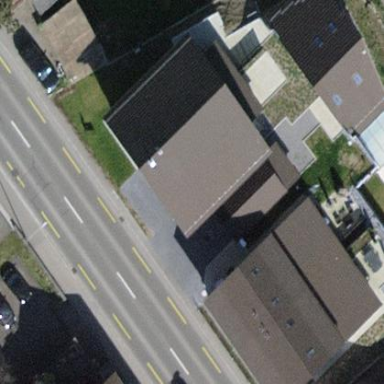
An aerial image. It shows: Building.